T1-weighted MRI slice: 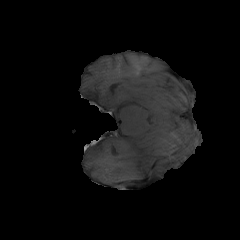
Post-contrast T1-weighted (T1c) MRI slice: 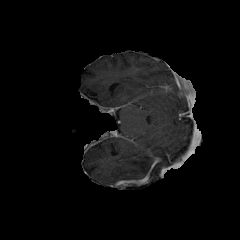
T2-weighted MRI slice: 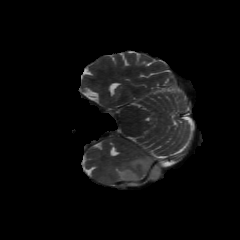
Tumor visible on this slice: yes